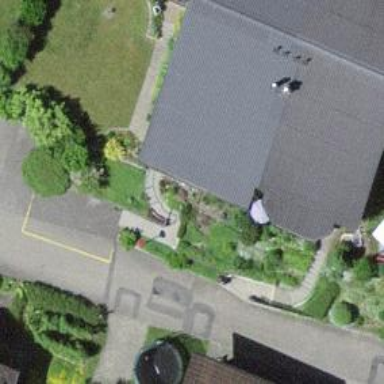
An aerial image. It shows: Garage building.